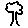
Label: tree